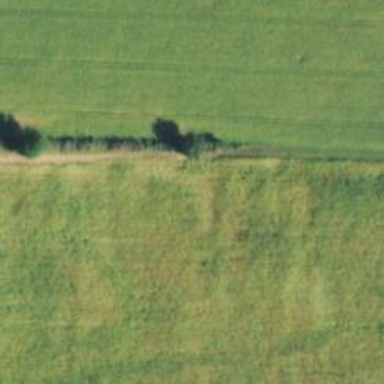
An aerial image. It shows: Row of trees in natural setting.